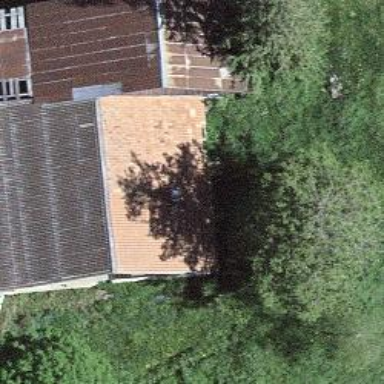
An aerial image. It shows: Farm building.